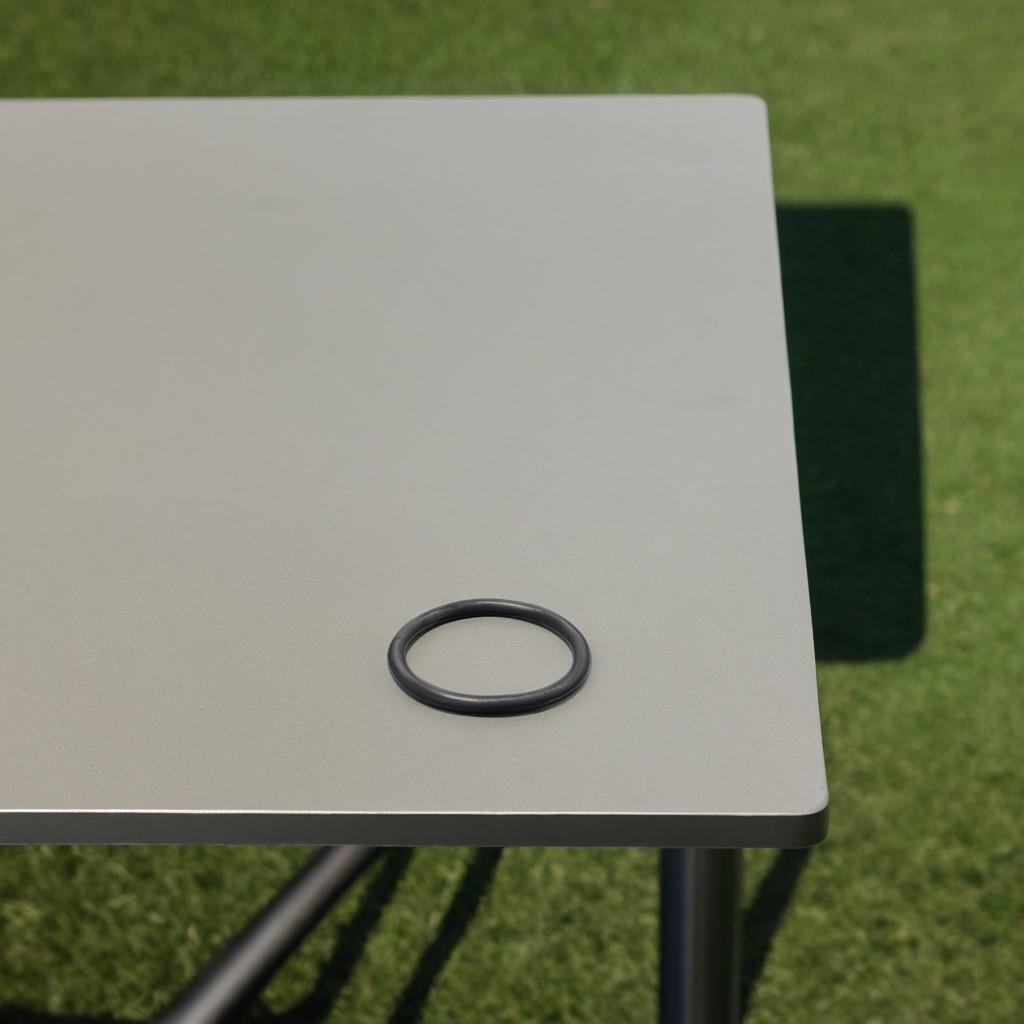
A rubber O-ring is lying on the textured surface of the utility table.